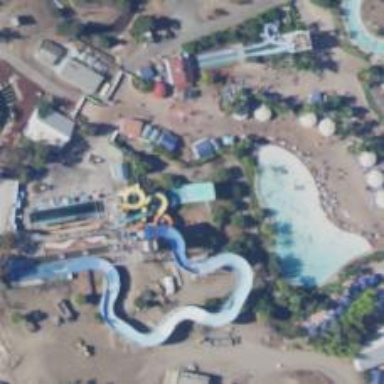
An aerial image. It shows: Water slide attraction.